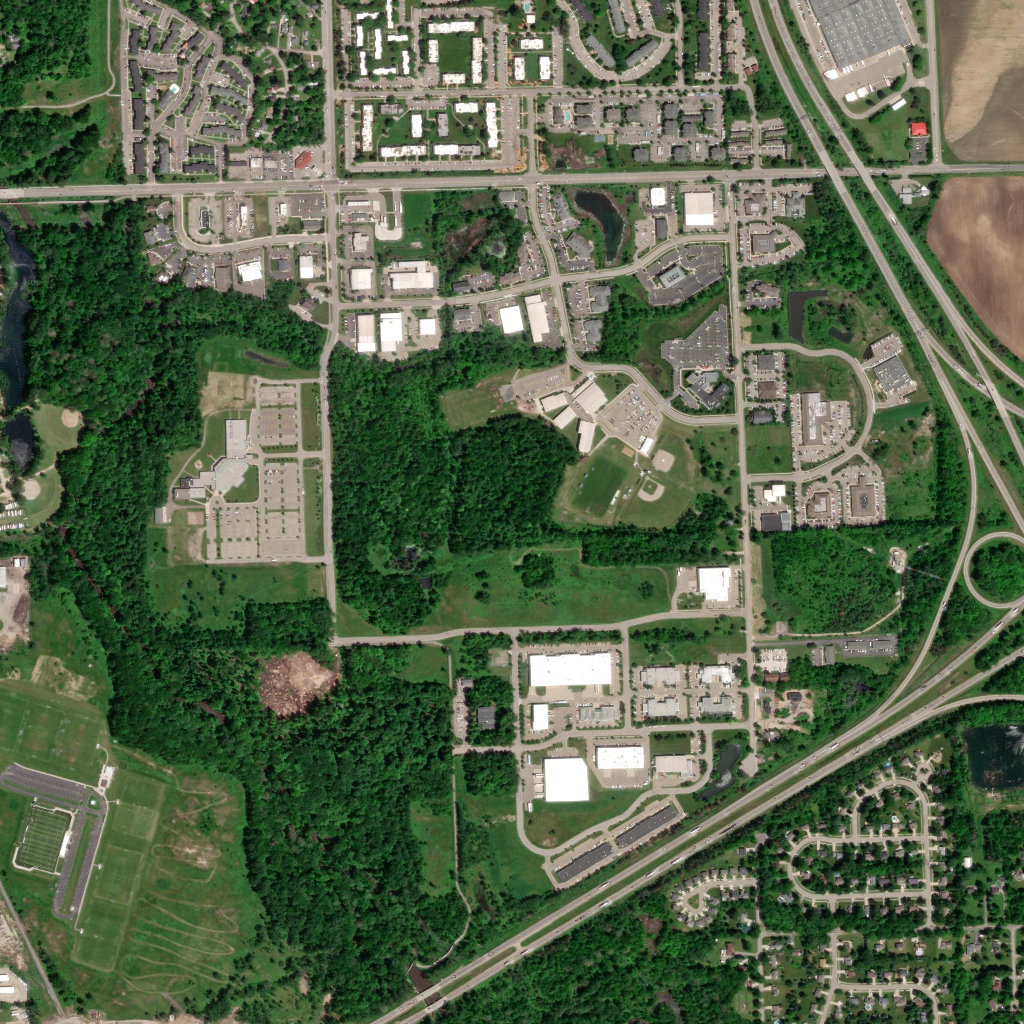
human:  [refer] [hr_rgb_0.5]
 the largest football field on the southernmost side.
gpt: <box>[[1, 77, 7, 86, 0]]</box>